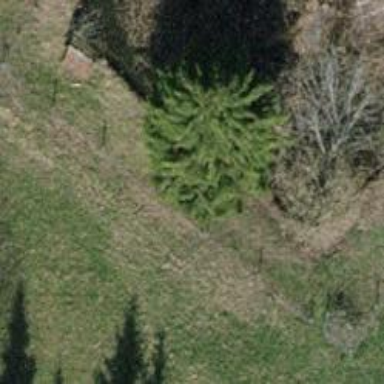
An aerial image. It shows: Evergreen tree with needle-leaved leaves.